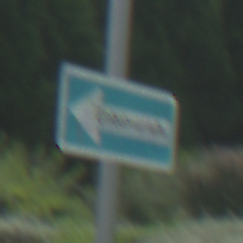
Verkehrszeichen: EinbahnstrasseLinksweisend
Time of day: Midday
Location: Outdoor (Nature)
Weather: PartlyCloudy
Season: NotSpecified
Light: Natural